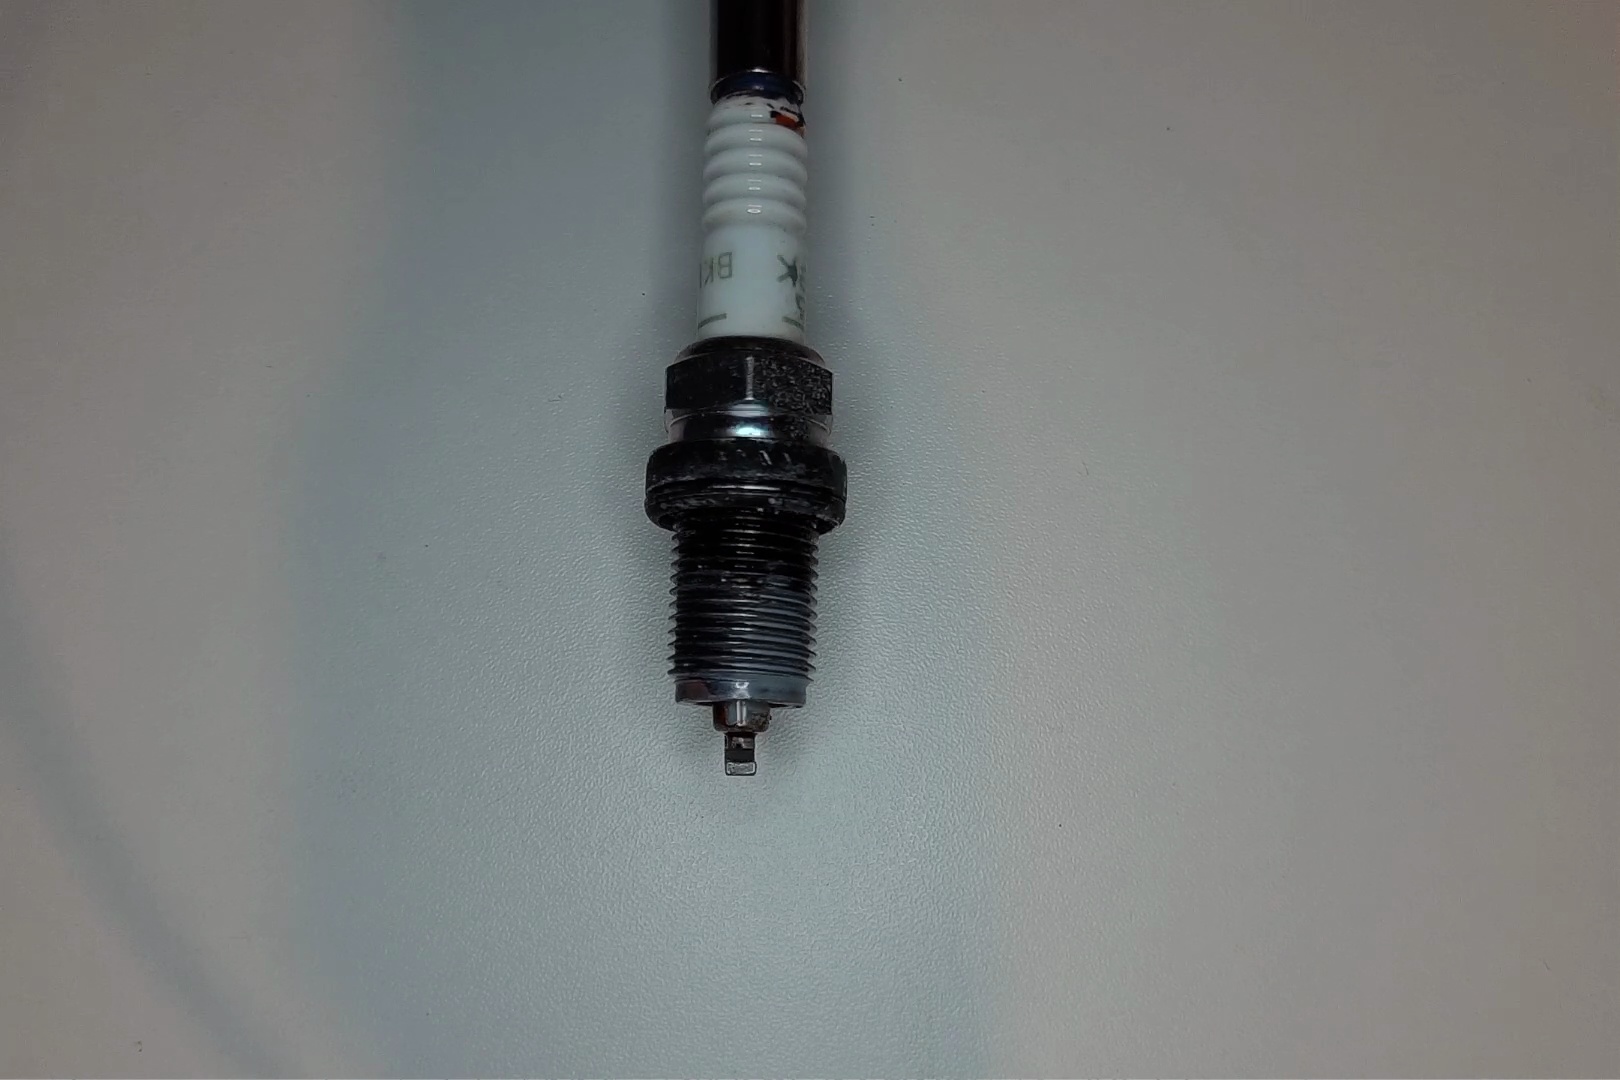
Label: anomaly